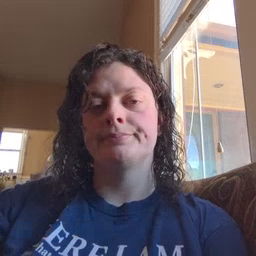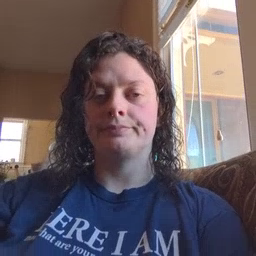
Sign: smile